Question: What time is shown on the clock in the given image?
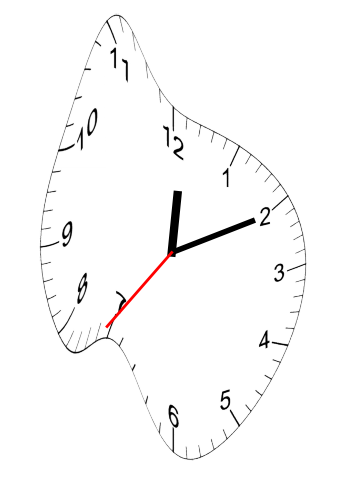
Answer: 12:10:36